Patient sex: F
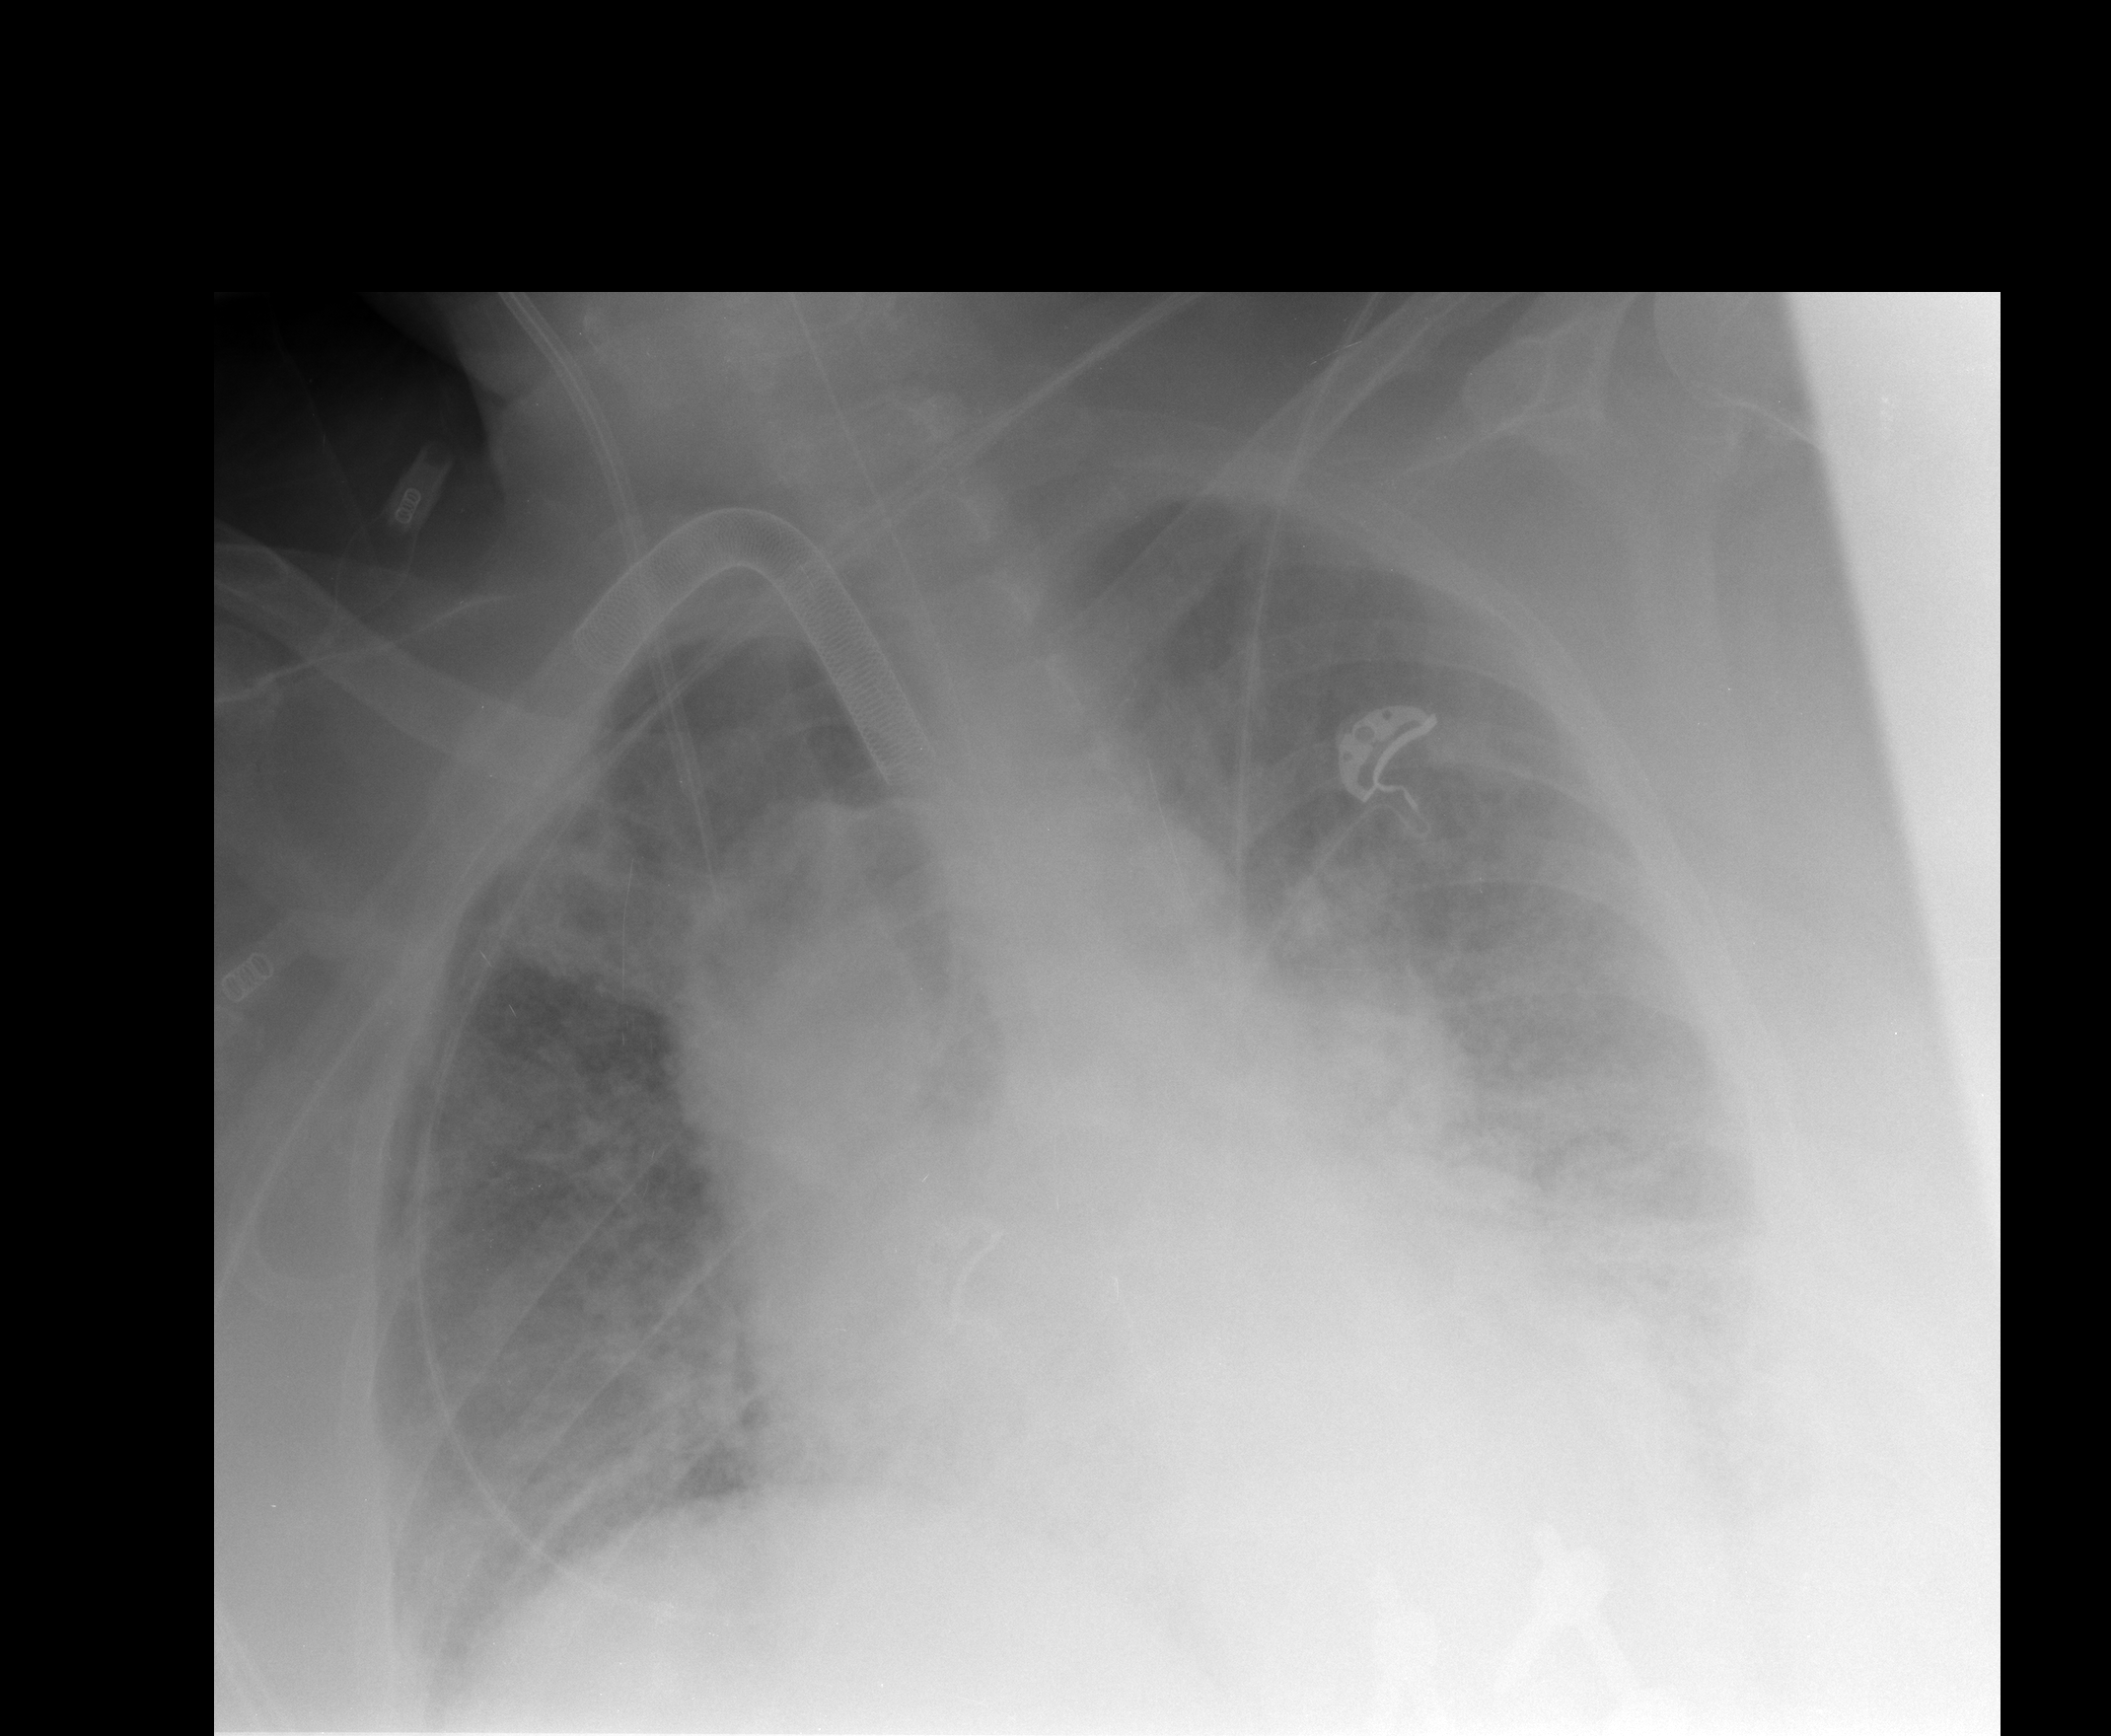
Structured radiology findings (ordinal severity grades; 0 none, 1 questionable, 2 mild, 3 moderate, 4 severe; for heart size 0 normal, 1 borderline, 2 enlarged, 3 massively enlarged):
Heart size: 2
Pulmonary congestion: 2
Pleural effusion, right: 1
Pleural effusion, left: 2
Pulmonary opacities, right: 2
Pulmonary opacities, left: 2
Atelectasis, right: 2
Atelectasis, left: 2